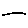
Label: line